Question: How can I create a view like Speed Dial introduced in Android Lollipop which can be found when we press Phone icon? Image is shown below in which Contact image and contact name has been hidden.

Edited:
Till now I have got this much and searching for more to improve. This example uses GridView in Fragment.
'''
public class XYZFragment extends Fragment {
private View rootView;
GridView gridView;
ArrayList<Item> gridArray = new ArrayList<Item>();
CustomGridViewAdapter customGridAdapter;
public XYZFragment() {
}
@Override
public View onCreateView(LayoutInflater inflater, ViewGroup container,
Bundle savedInstanceState) {
rootView = inflater.inflate(R.layout.fragment_XYZ, container, false);
//set grid view item
Bitmap homeIcon = BitmapFactory.decodeResource(this.getResources(), R.drawable.ic_home);
Bitmap userIcon = BitmapFactory.decodeResource(this.getResources(), R.drawable.ic_communities);
gridArray.add(new Item(homeIcon,"Home"));
gridArray.add(new Item(userIcon,"User"));
gridArray.add(new Item(homeIcon,"House"));
gridArray.add(new Item(userIcon,"Friend"));
gridArray.add(new Item(homeIcon,"Home"));
gridArray.add(new Item(userIcon,"Personal"));
gridArray.add(new Item(homeIcon,"Home"));
gridArray.add(new Item(userIcon,"User"));
gridArray.add(new Item(homeIcon,"Building"));
gridArray.add(new Item(userIcon,"User"));
gridArray.add(new Item(homeIcon,"Home"));
gridArray.add(new Item(userIcon,"xyz"));
gridView = (GridView) rootView.findViewById(R.id.gridView1);
customGridAdapter = new CustomGridViewAdapter(getActivity(), R.layout.row_grid, gridArray);
gridView.setAdapter(customGridAdapter);
return rootView;
}
}
'''
row_grid.xml
'''
<LinearLayout xmlns:android="http://schemas.android.com/apk/res/android"
xmlns:tools="http://schemas.android.com/tools"
android:layout_width="wrap_content"
android:layout_height="wrap_content"
android:orientation="vertical"
android:padding="5dp" >
<ImageView
android:id="@+id/item_image"
android:layout_width="50dp"
android:layout_height="50dp"
android:layout_marginRight="10dp"
android:src="@drawable/ic_home" >
</ImageView>
<TextView
android:id="@+id/item_text"
android:layout_width="wrap_content"
android:layout_height="wrap_content"
android:layout_marginTop="5dp"
android:textSize="15sp" >
</TextView>
</LinearLayout>
'''
fragment_xyz.xml
'''
<RelativeLayout xmlns:android="http://schemas.android.com/apk/res/android"
xmlns:tools="http://schemas.android.com/tools"
android:layout_width="match_parent"
android:layout_height="match_parent"
android:paddingBottom="@dimen/activity_vertical_margin"
android:paddingLeft="@dimen/activity_horizontal_margin"
android:paddingRight="@dimen/activity_horizontal_margin"
android:paddingTop="@dimen/activity_vertical_margin">
<GridView
android:id="@+id/gridView1"
android:layout_width="fill_parent"
android:layout_height="wrap_content"
android:layout_margin="4dp"
android:columnWidth="80dp"
android:gravity="center"
android:numColumns="auto_fit"
android:stretchMode="columnWidth" >
</GridView>
</RelativeLayout>
'''
Item.java
'''
public class Item {
Bitmap image;
String title;
public Item(Bitmap image, String title) {
super();
this.image = image;
this.title = title;
}
public Bitmap getImage() {
return image;
}
public void setImage(Bitmap image) {
this.image = image;
}
public String getTitle() {
return title;
}
public void setTitle(String title) {
this.title = title;
}
}
'''
CustomGridViewAdapter.java
'''
public class CustomGridViewAdapter extends ArrayAdapter<Item> {
Context context;
int layoutResourceId;
ArrayList<Item> data = new ArrayList<Item>();
public CustomGridViewAdapter(Context context, int layoutResourceId,
ArrayList<Item> data) {
super(context, layoutResourceId, data);
this.layoutResourceId = layoutResourceId;
this.context = context;
this.data = data;
}
@Override
public View getView(int position, View convertView, ViewGroup parent) {
View row = convertView;
RecordHolder holder = null;
if (row == null) {
LayoutInflater inflater = ((Activity) context).getLayoutInflater();
row = inflater.inflate(layoutResourceId, parent, false);
holder = new RecordHolder();
holder.txtTitle = (TextView) row.findViewById(R.id.item_text);
holder.imageItem = (ImageView) row.findViewById(R.id.item_image);
row.setTag(holder);
} else {
holder = (RecordHolder) row.getTag();
}
Item item = data.get(position);
holder.txtTitle.setText(item.getTitle());
holder.imageItem.setImageBitmap(item.getImage());
return row;
}
static class RecordHolder {
TextView txtTitle;
ImageView imageItem;
}
}
'''
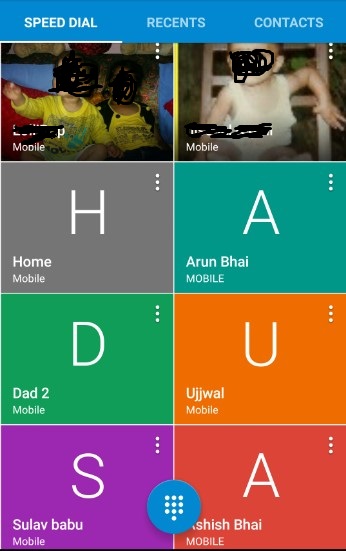
Answer: Change grid view
'''
<GridView
android:id="@+id/gridView1"
android:layout_width="fill_parent"
android:layout_height="wrap_content"
android:layout_margin="4dp"
android:columnWidth="80dp"
android:gravity="center"
android:verticalSpacing="2dp"
android:horizontalSpacing="2dp"
android:numColumns="auto_fit"
android:background="#abcdef"
android:stretchMode="columnWidth" >
'''
Then in your GridAdapter get parent id of row xml and set background color at runtime .